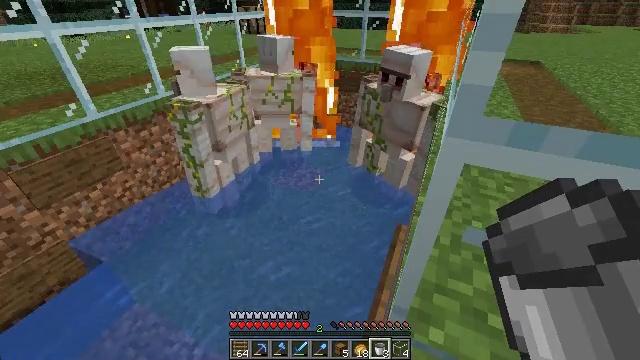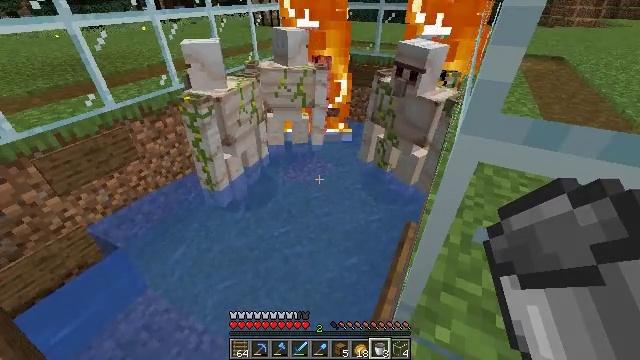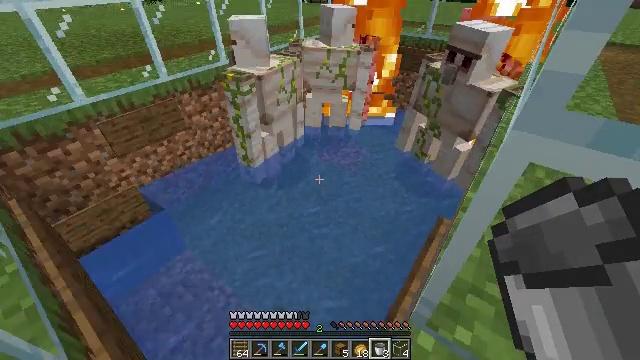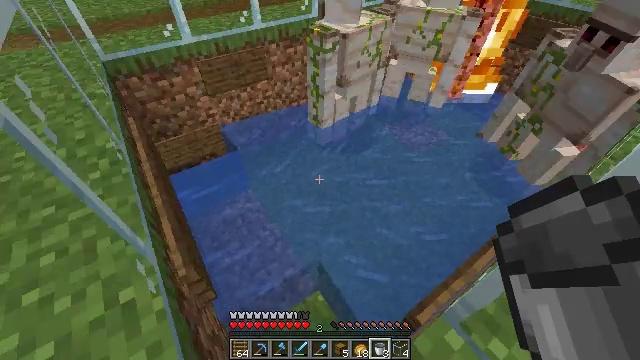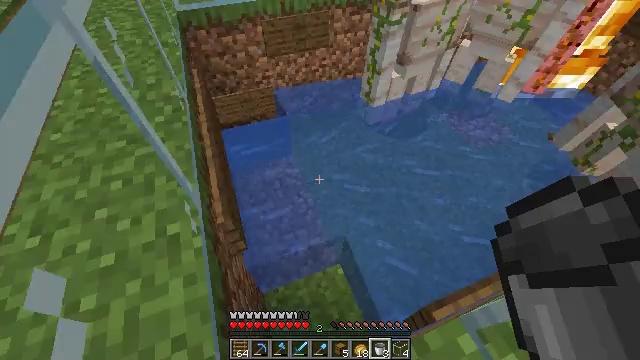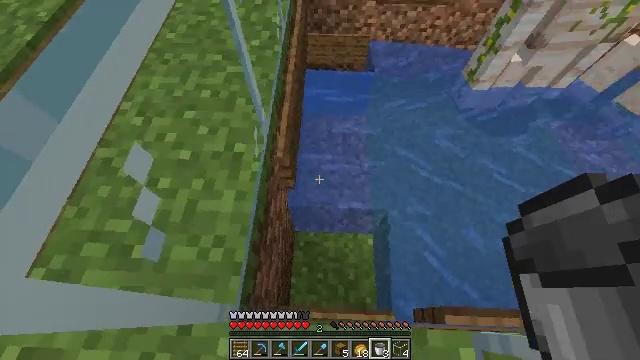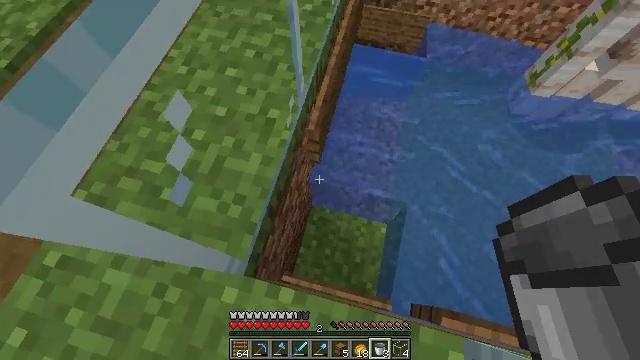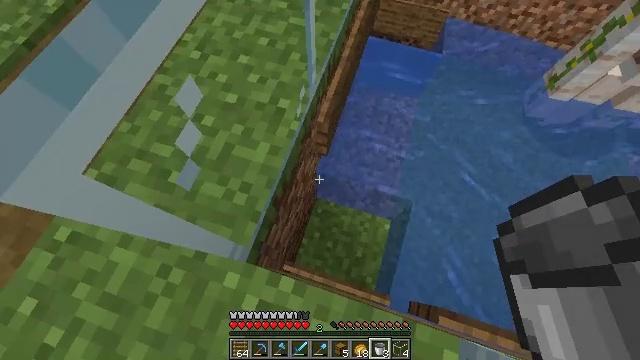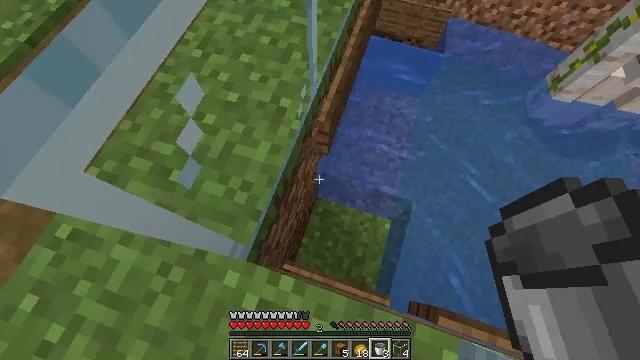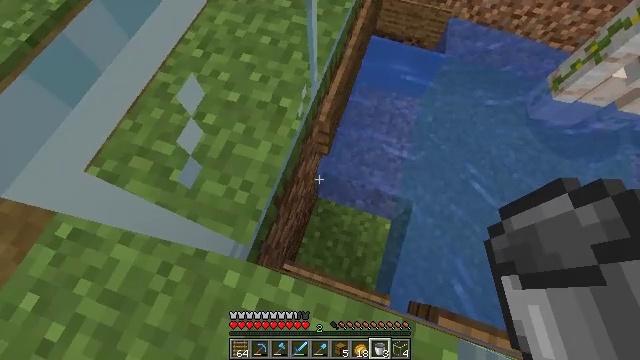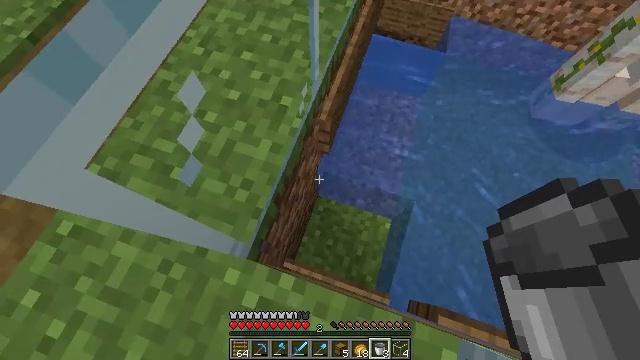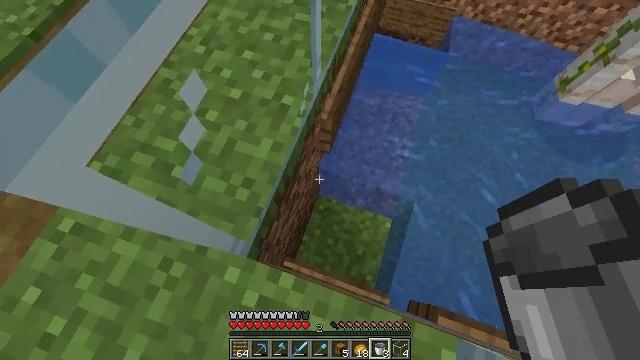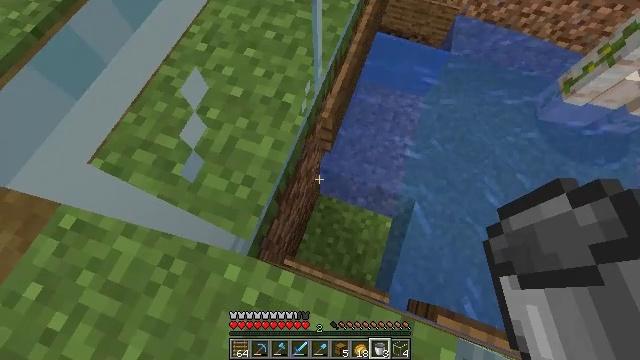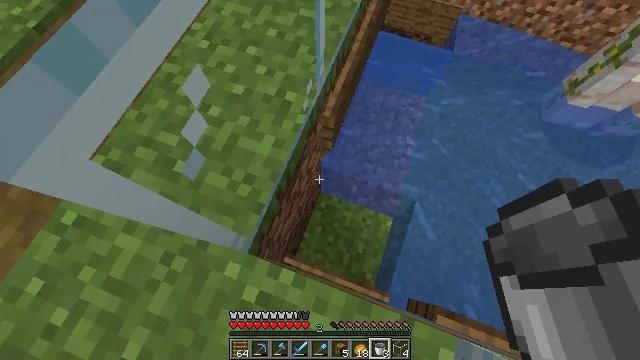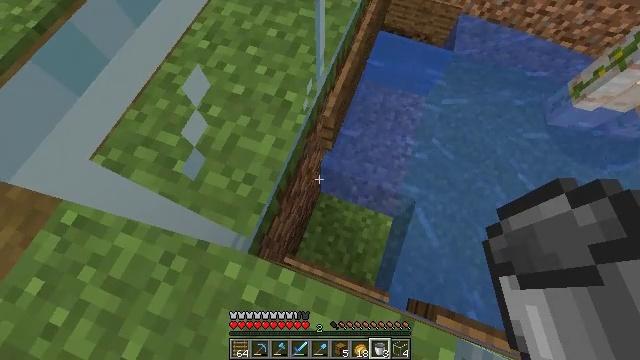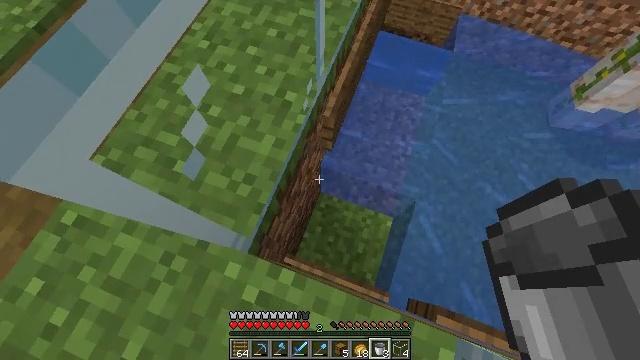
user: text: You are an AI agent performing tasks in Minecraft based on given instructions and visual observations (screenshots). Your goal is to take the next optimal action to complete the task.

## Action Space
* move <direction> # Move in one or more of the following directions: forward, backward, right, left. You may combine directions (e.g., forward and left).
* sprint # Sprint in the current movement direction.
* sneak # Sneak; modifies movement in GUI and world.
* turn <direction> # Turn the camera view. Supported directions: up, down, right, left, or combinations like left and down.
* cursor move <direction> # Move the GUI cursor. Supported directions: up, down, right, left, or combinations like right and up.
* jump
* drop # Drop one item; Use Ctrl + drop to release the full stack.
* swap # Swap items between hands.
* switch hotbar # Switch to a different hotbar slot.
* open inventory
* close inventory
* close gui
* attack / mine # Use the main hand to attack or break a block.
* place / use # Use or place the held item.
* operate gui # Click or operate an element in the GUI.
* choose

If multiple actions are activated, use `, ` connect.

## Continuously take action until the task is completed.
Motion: motion action
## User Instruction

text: Break the spruce wall sign to collect it.
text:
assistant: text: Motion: sneak, turn left and down
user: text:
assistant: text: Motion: sneak, turn left and down
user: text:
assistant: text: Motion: sneak, turn left and down
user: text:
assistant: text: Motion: sneak, turn left and down
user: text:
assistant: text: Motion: sneak, turn left and down
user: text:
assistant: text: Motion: sneak, turn left and down
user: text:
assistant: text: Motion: sneak, turn left and down
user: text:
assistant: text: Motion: sneak
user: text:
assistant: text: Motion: sneak
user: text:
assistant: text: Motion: sneak
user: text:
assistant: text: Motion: sneak
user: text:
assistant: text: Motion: sneak
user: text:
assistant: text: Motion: sneak
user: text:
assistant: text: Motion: sneak
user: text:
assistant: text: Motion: sneak
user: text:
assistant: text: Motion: sneak
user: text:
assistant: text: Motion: sneak
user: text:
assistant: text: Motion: sneak, turn right
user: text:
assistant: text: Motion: sneak, turn right and up
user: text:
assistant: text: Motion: sneak, turn right and up
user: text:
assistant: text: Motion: sneak
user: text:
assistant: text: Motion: sneak
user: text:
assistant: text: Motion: sneak
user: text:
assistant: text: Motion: sneak
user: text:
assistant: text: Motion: sneak
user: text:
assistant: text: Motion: sneak
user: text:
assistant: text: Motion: sneak
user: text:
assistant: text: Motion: sneak
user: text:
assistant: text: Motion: sneak
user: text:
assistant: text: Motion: sneak